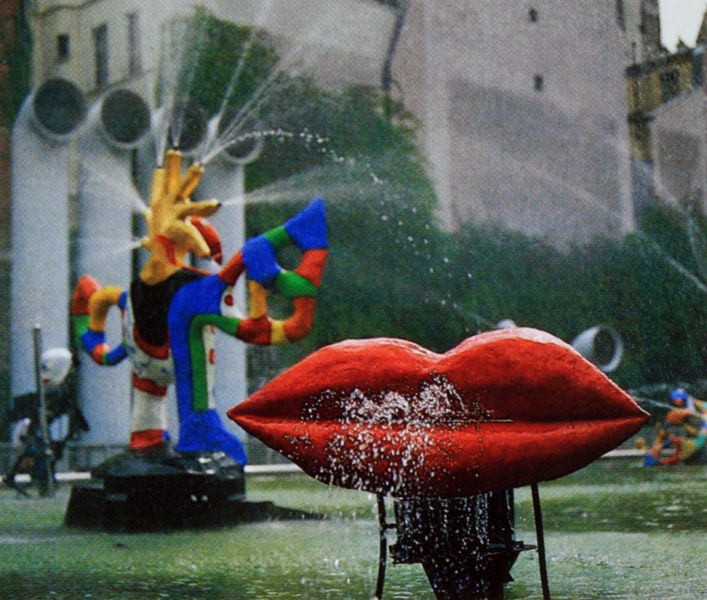
Titel: Die Liebe
Künstler: Jean Tinguely
Standort: Paris
Institution: Place Igor Stravinski
Schlagwörter: blau, flügel, kopf, wasser, weiß, grün, bunt, hintergrund, mund, schwarz, haus, rot, lippen, brunnen, beine, füße, wellen, farbe, rad, gestänge, geld, rohre, naß, saint, niki, phalle